Question: I have a container with a variable number of elements in it.
The elements should be justified but with a fix space between (e.g. '20px').
That means the width of every element has to adapt.
For example this:
'''
<div class="container">
<div>
<img src="...">
</div>
<div>
<img src="...">
</div>
<div>
<img src="...">
</div>
</div>
'''
'''
div.container {
text-align: justify;
}
div.container div {
display: inline-block;
margin-right: 20px;
}
div.container div img {
width: 100%;
}
'''
At the end it should look like this (this picture shows two examples: 2 elements and 3 elements; the width is dynamic but the space fix [20px]):

It should work with a .
Is there a professional way to do this with CSS?
: I should mention that this fix space is a %-value!
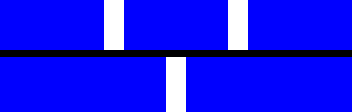
Answer: If using <URL> is an option, you could add 'flex: 1' to the flex items and also a margin property with a fixed value as follows:
<URL>
'''
div.container { display: flex; }
div.container div {
height: 50px; /* Just for demo */
flex: 1;
margin-left: 20px;
}
div.container :first-child { margin-left: 0; }
'''
Actually, 'flex: 1' is a shorthand of <URL> in this case.